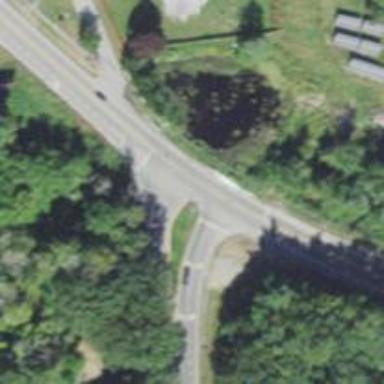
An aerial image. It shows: Asphalt road classified as trunk highway.